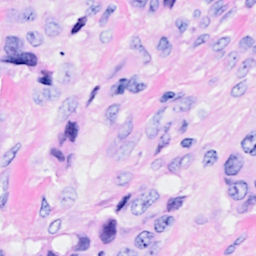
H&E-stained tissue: Breast